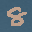
Label: 8